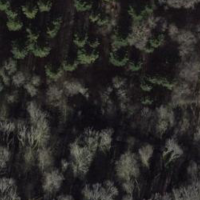
EUNIS habitat code: 44
Species observed at this site:
Urtica dioica
Impatiens parviflora